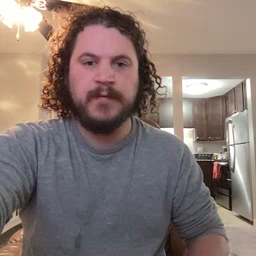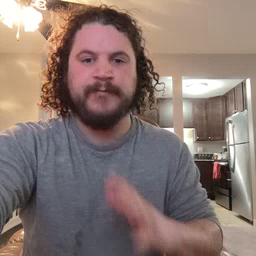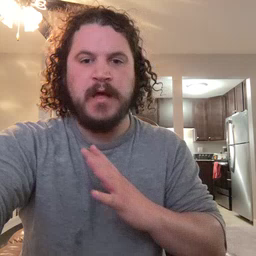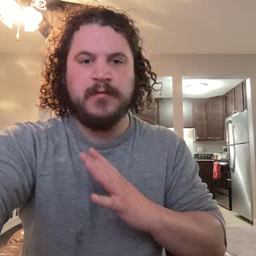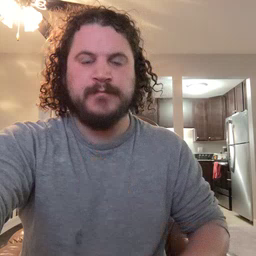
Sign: fine